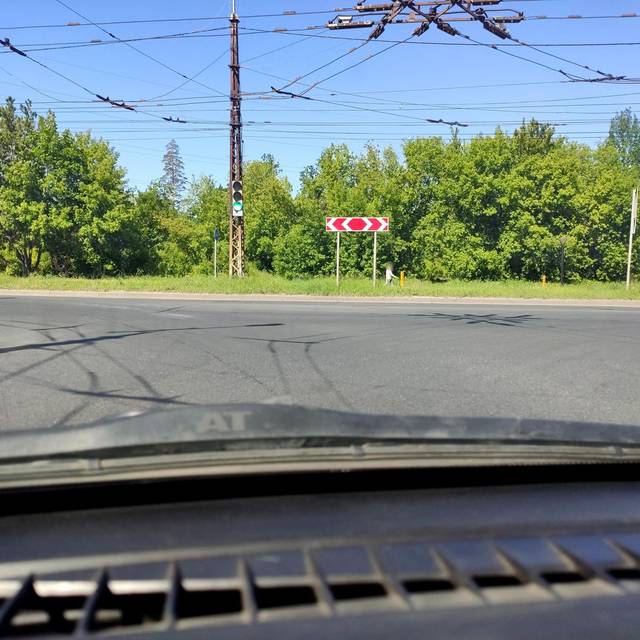
Region: Russia
Coordinates: 53.499, 49.389